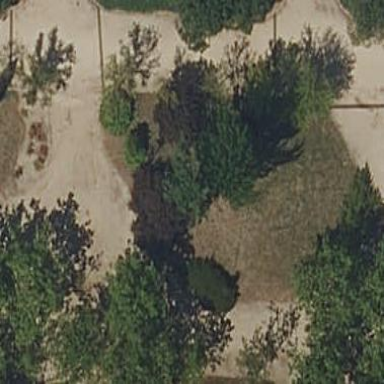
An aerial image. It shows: Garden that is leisure land.